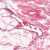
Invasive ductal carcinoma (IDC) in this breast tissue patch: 0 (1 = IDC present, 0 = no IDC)